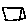
Label: square